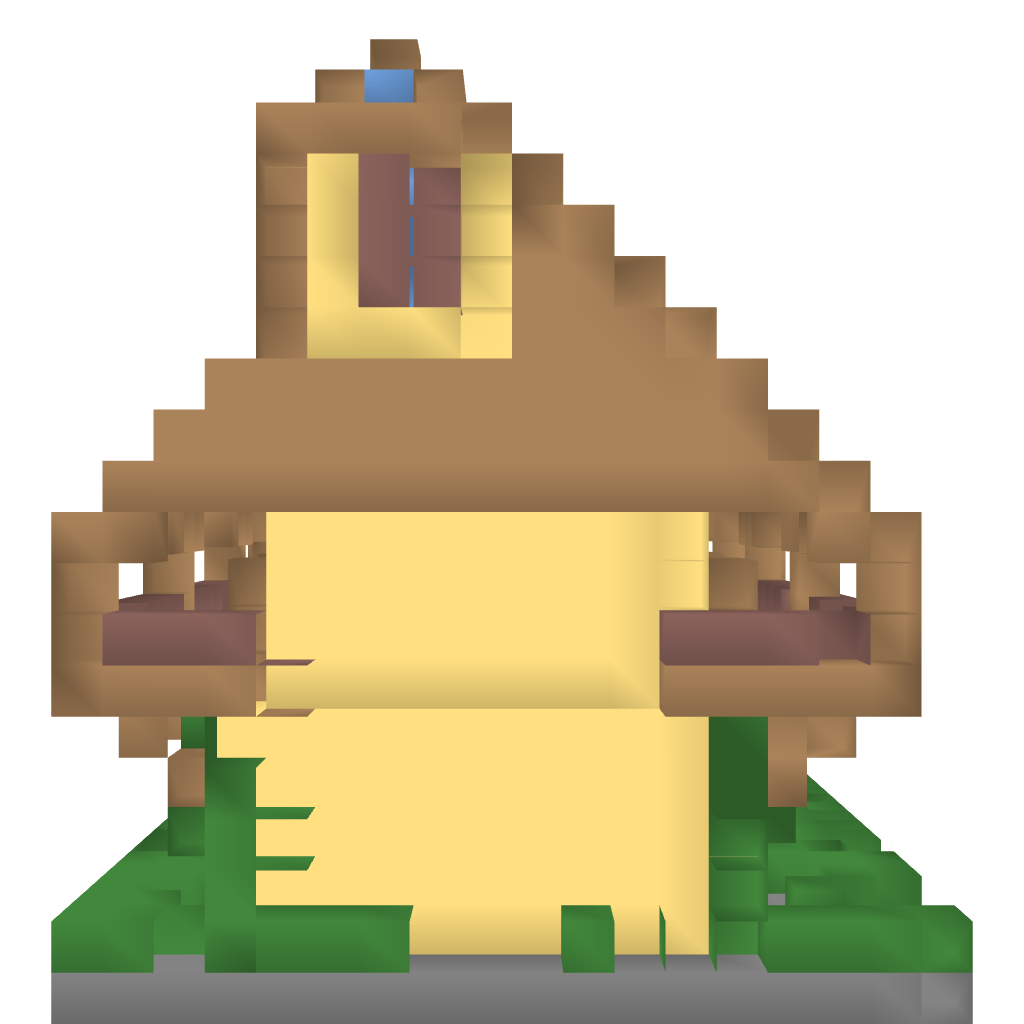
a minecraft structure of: Medieval Hotel bad low quality